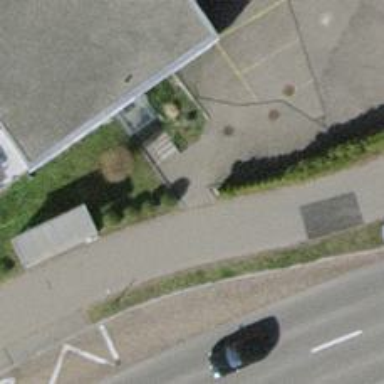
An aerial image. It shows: Road with steps.